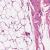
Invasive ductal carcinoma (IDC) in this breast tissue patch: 0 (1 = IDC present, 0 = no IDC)